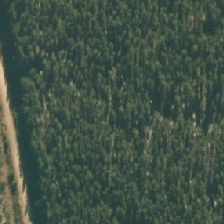
Land cover: harvested_forest